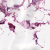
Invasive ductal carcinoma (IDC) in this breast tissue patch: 0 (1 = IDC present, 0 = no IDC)